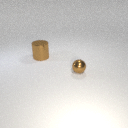
small brown metal sphere in front of large brown metal cylinder